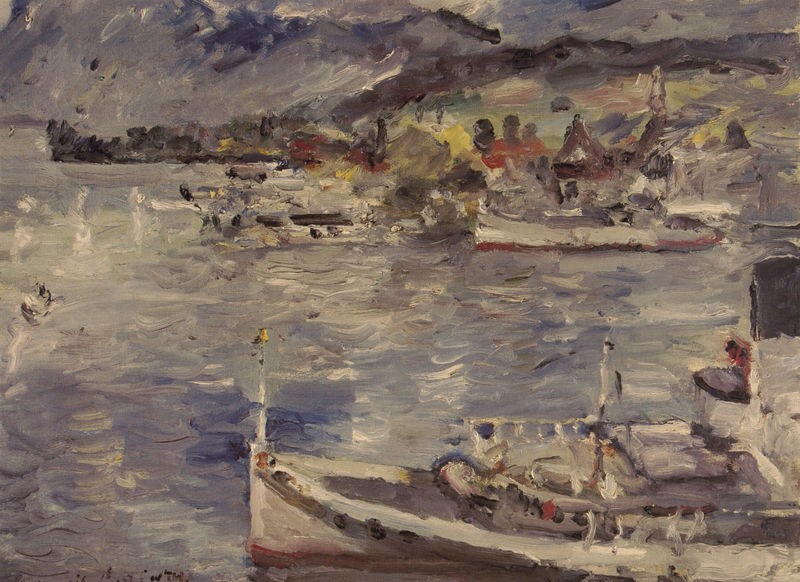
Titel: Luzerner See am Vormittag
Künstler: Lovis Corinth
Standort: Luzern
Institution: Galerie Fischer
Schlagwörter: berg, blau, gemälde, himmel, kampf, meer, schatten, wasser, weiß, wolken, bäume, fluss, gelb, grob, grün, impressionismus, landschaft, menschen, see, stadt, ufer, braun, bunt, frau, grau, hell, licht, schwarz, ölbild, dach, rot, expressionismus, malerei, signatur, öl, felder, häuser, hügel, natur, spiegelung, vögel, wind, gewässer, kirche, pastos, rauch, sonne, insel, realismus, rosa, boot, boote, genre, kamin, schornstein, turm, chaos, bewölkt, deutschland, farbig, gischt, küste, schiff, schiffe, wellen, ansicht, naturalismus, ort, fahne, fischer, abstrakt, berge, gebirge, modern, dorf, dächer, farbe, lila, violett, ausflug, van gogh, bug, hafen, anleger, masten, pastös, ölgemälde, bootssteg, dampfer, dampfschiff, krieg, querformat, reling, schlacht, sturm, unwetter, wellengang, wogen, dick, duktus, detail, ruderboot, striche, abstraktion, bucht, reflexion, impression, ozean, ortschaft, corinth, fischerboot, linie, gebirgszug, tupfen, leinwand, ölmalerei, pinselduktus, pinselstrich, landzunge, regatta, verschwommen, glocke, verkehr, griechenland, chiemsee, anker, flotte, deck, marine, ausfahrt, jacht, yacht, motorboot, dampfboot, ölgemädle, impressionsmus, reeling, deckfarben, ausflugsdampfer, lierbermann, pinels, impressionismuss, grobe striche, pinselstricht, zusammenstoss, wasser meer schiff